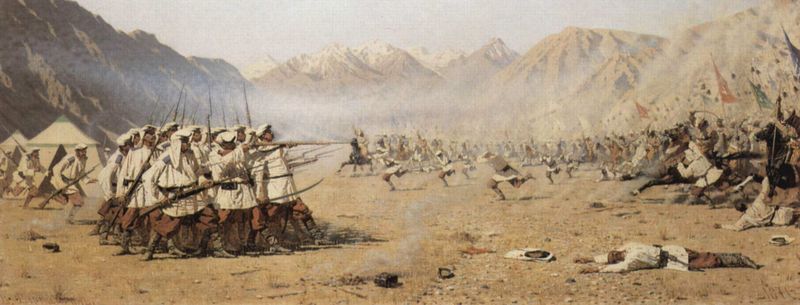
Titel: Plötzlicher Angriff
Künstler: Wassilij Wassiljewitsch Wereschtschagin
Standort: Moskva
Institution: Tretjakow-Galerie
Schlagwörter: angriff, berg, blau, dunkel, felsen, gemälde, gestein, himmel, kampf, mann, schatten, weiß, gelb, landschaft, menschen, ocker, sand, braun, grau, hell, hintergrund, licht, männer, schwarz, gürtel, rot, schnee, malerei, mütze, leiche, steine, tod, tot, toter, öl, ebene, erde, feld, hügel, wind, rauch, boden, tücher, tal, pferd, pferde, reiter, kopfbedeckung, spanien, sommer, liegen, fahnen, fahne, hosen, hemden, laufen, trocken, warm, afrika, berge, gebirge, gipfel, hitze, sahara, wüste, bergkette, dunst, nebel, geröll, schlucht, franzosen, krieg, querformat, schlacht, sturm, historienbild, soldaten, unscharf, flucht, foto, orient, orientalisch, asien, attacke, militär, säbel, uniform, waffen, leichen, soldat, tote, waffe, fliehen, staub, engländer, stiefel, breitwand, armee, gewehr, kavallerie, karg, krieger, kopftücher, flaggen, gewehre, drama, arabien, schießen, vorwärts, araber, kompanie, marokko, turbane, infanterie, schlachtfeld, zelt, zelte, kessel, gefecht, lager, schuss, bajonett, beduinen, toto, schützen, hochebene, bajonette, truppen, türken, ansturm, nebeö, pistolen, gewähr, schüsse, algerien, nomaden, mönner, schlachtenszene, banjonett, ztel, soldten, eiintönig, totoer, 45+541541